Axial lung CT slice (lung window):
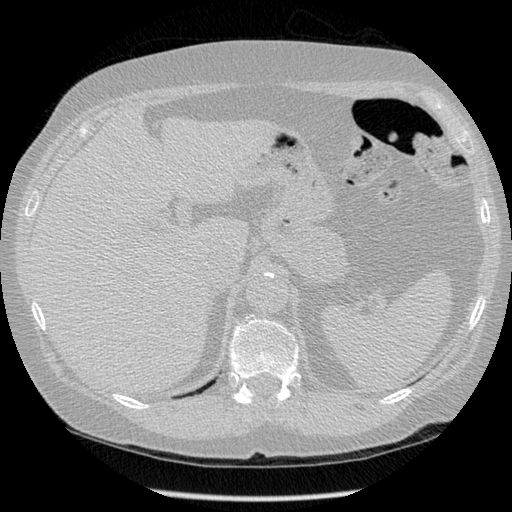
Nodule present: no